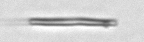
Label: fiber